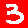
Digit: 3